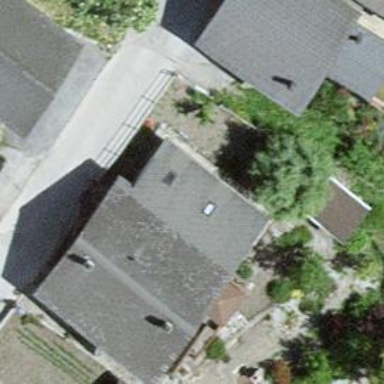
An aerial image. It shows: Simple and straightforward house.